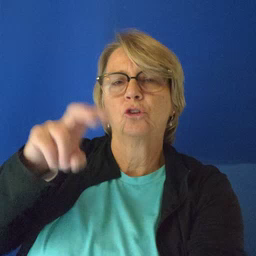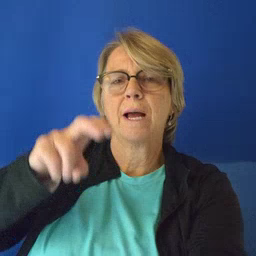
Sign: chair